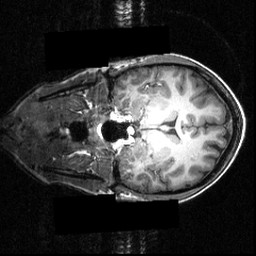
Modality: T1w
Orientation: coronal
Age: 21
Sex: female
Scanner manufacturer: siemens
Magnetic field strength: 3.951 T
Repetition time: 1.5 s
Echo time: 0.00335 s